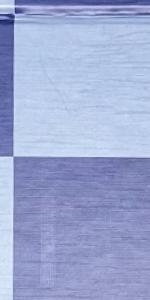
Label: Empty